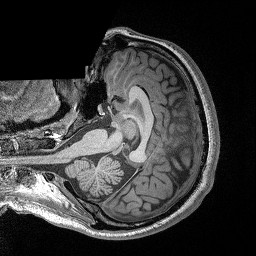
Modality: T1w
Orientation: axial
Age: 25
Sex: male
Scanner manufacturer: siemens
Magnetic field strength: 3 T
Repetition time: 2.4 s
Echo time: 0.03 s